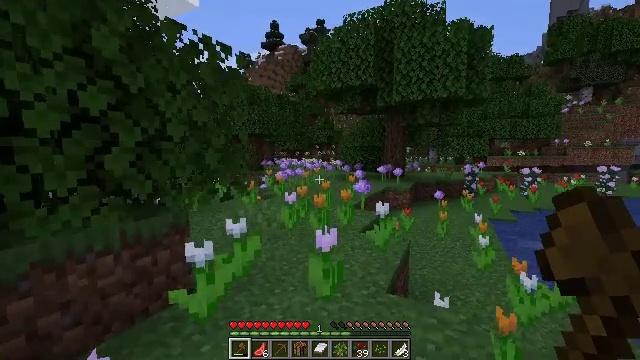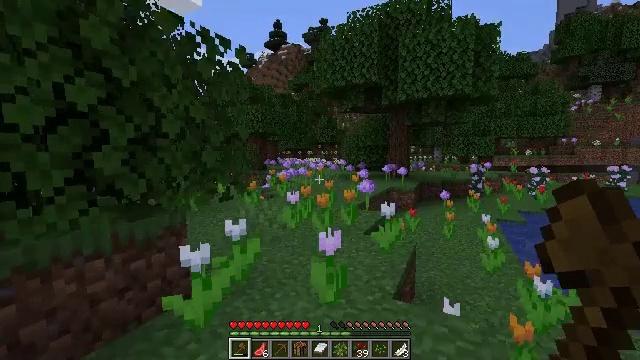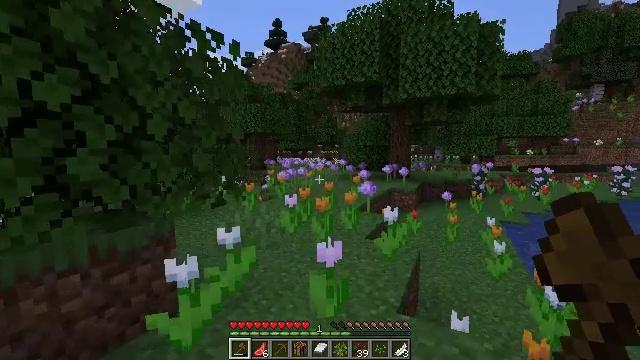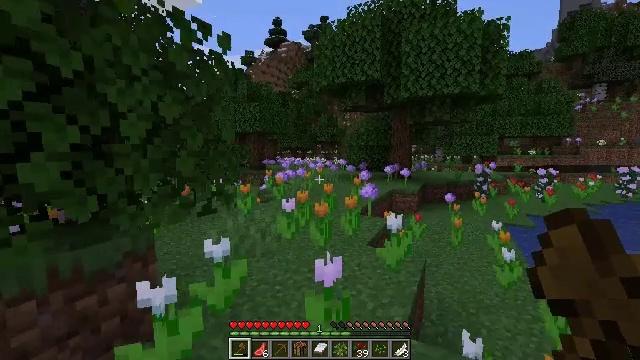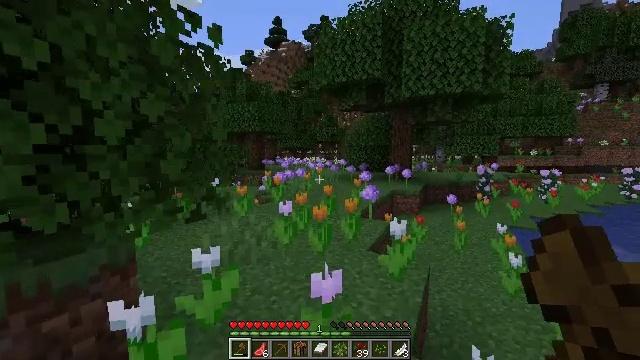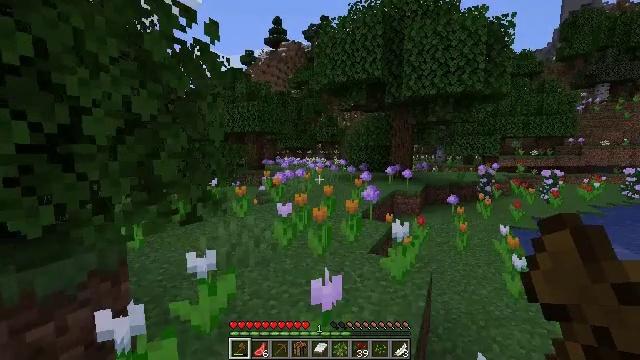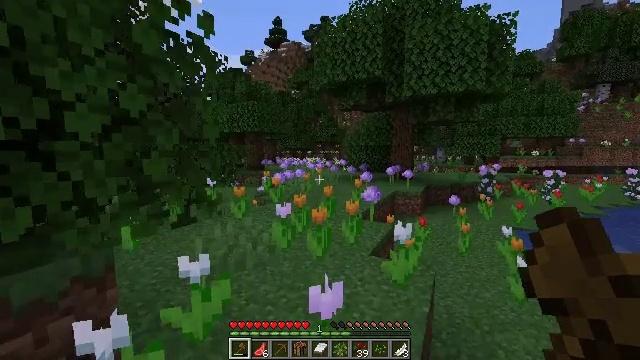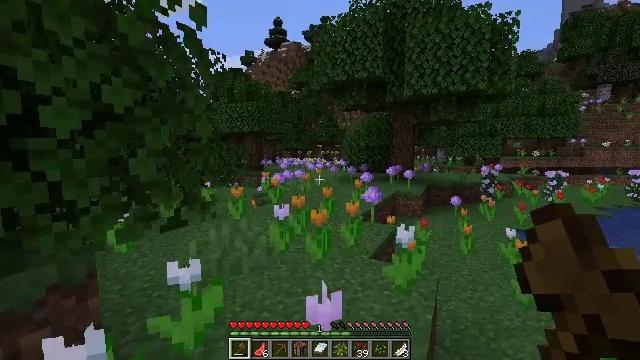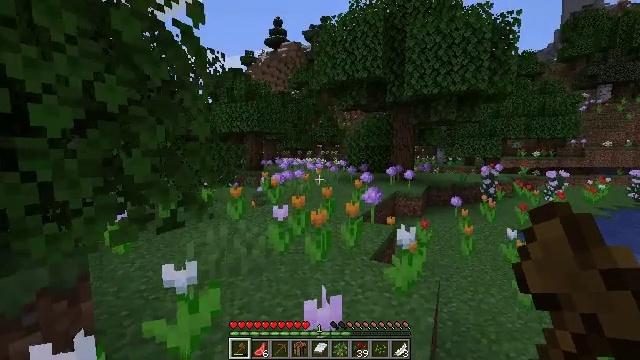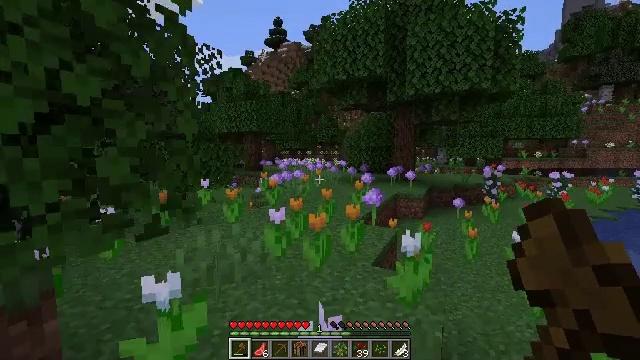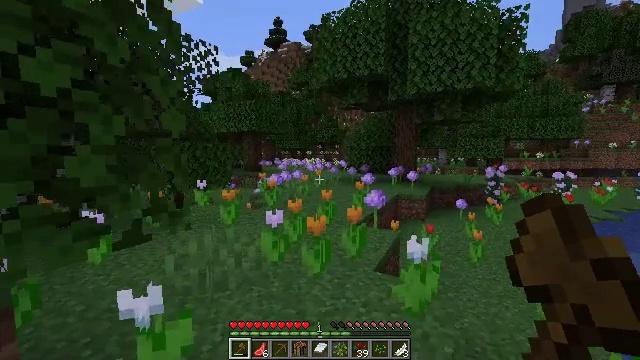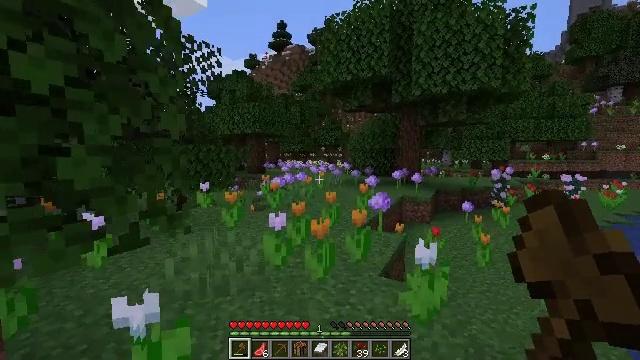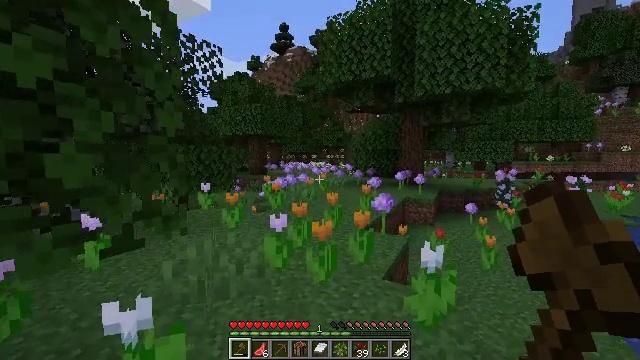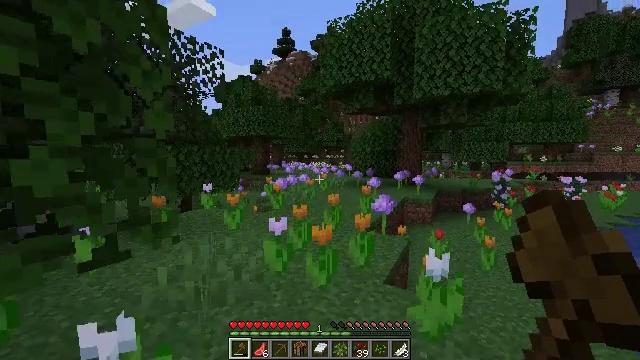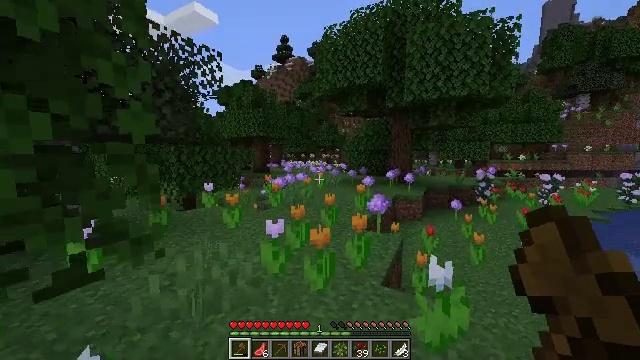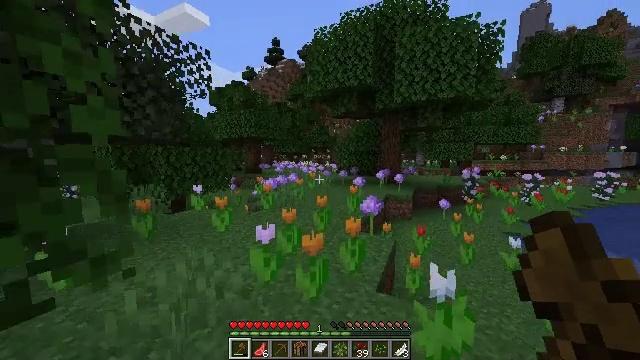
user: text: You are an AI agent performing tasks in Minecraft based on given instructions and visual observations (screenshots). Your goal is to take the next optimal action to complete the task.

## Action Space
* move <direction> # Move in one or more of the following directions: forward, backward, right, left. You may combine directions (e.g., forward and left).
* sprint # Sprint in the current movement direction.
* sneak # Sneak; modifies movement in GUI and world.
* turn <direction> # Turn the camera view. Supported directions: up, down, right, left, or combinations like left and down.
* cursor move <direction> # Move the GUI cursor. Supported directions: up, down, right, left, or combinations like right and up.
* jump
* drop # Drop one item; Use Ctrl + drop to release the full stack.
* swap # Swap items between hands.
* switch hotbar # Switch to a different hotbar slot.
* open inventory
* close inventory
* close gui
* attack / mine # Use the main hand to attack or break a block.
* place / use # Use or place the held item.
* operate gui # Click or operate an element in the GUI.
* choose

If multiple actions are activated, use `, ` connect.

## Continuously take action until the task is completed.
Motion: motion action
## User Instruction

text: Mine red sand from the ground.
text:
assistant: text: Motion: move forward
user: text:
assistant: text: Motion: move forward
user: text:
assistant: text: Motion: move forward
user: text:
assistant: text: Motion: move forward
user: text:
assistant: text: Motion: no_op
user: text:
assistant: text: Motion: no_op
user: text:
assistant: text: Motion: move forward
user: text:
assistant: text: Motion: move forward
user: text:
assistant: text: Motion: move forward
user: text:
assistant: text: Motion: no_op
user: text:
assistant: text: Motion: no_op
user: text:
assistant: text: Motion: move forward
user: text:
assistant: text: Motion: move forward
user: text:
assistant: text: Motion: move forward
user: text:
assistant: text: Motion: move forward, turn right
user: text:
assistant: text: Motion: move forward
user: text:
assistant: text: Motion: move forward
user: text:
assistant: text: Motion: move forward
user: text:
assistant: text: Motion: move forward
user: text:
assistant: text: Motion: move forward
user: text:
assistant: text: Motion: move forward, jump
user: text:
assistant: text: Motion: move forward, jump
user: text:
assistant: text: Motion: move forward, jump
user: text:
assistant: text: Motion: move forward, jump
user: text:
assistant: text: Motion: move forward
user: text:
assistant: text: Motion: move forward
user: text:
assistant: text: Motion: move forward
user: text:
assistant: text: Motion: move forward
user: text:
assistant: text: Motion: move forward
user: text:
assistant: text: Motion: move forward